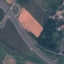
Label: Highway